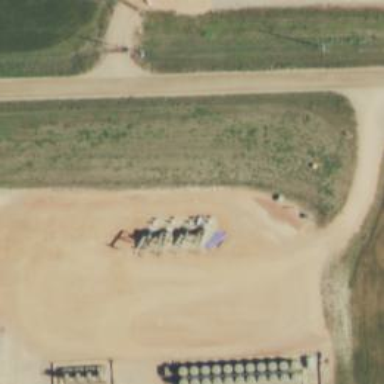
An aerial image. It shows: Petroleum well.